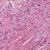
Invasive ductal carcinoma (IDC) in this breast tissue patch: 1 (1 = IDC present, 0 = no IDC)